Question: if i try to display my git history with
git log --graph --decorate

I've problem to understand the logic of the color changes on the branch:
on commit there is a change in color from green to red in branch while on on the branch there is no change in color (still green). So what is the logic behind color changes in git?
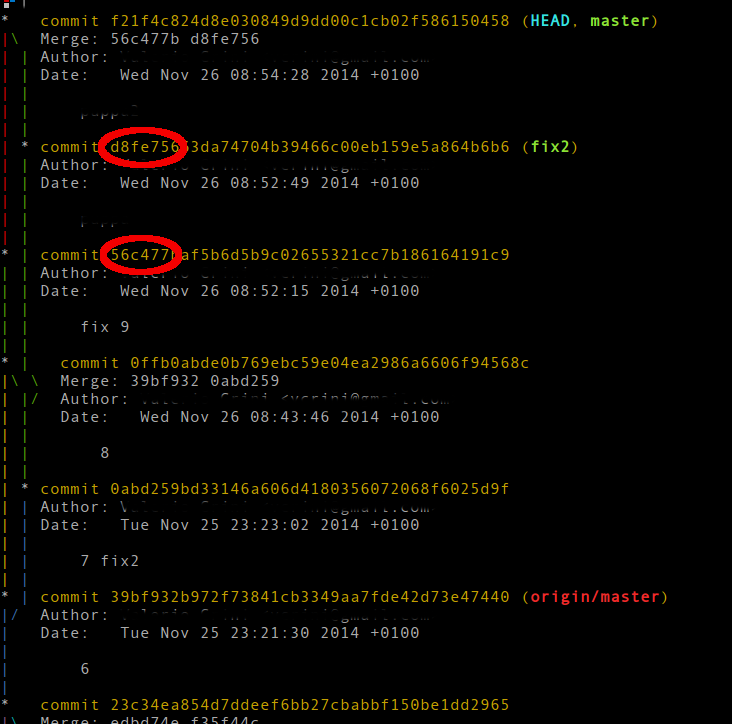
Answer: It's to make the output more human readable
For your particular case, I think it's because your commits '0abd2' has 2 childs, so the green is kept. Then, because '56c477' is right before the merge commit ('f21f4'), the color changes so you can see it.
I suppose it would be different if you had inverted the merge for the commit '0ffb0'
You can use 'git rebase' to avoid complex graph, and merge everytime to the same branch (for example, when you finished your work on the branch 'fix3', you can do something like this (some steps can be avoided )
'''
# sync your repo
git checkout master
git fetch
git merge --ff origin/master
# rebase your working branch to master
git checkout -
git rebase master
# merge with --no-ff (so you will see the branch in your graph)
git checkout -
git merge --no-ff gix3
'''